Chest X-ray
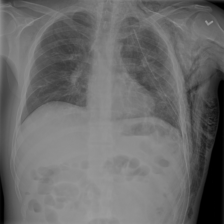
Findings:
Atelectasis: negative
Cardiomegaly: negative
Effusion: negative
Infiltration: negative
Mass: negative
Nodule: negative
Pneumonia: negative
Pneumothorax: positive
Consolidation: negative
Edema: negative
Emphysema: positive
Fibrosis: negative
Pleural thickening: negative
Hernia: negative